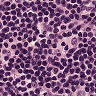
Metastatic tissue present: no